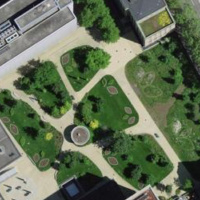
EUNIS habitat code: 54
Species observed at this site:
Stachys recta
Tachymarptis melba
Columba livia